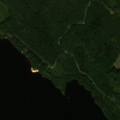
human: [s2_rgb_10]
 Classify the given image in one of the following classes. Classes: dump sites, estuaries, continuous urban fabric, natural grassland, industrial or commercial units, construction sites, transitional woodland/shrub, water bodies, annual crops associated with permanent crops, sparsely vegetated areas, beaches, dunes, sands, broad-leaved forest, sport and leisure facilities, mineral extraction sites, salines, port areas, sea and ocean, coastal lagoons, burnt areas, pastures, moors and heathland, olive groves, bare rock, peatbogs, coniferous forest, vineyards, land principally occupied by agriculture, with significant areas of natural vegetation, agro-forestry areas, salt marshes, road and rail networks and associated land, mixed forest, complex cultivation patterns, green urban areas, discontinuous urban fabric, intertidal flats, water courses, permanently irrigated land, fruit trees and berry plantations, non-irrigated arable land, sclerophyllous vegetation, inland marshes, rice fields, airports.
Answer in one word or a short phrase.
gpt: coniferous forest, mixed forest, water bodies